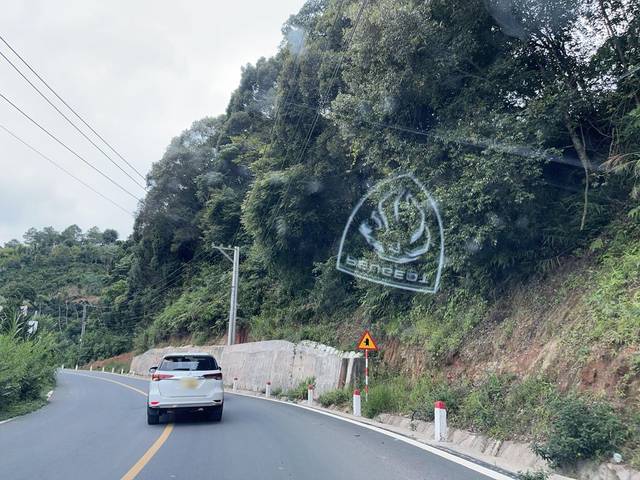
Region: Vietnam
Coordinates: 11.96, 108.392